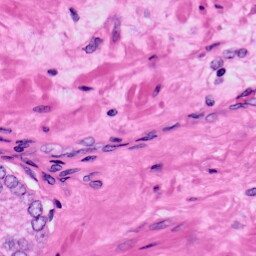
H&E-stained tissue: Prostate